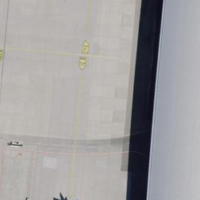
EUNIS habitat code: 57
Species observed at this site:
Corvus corax
Passer domesticus